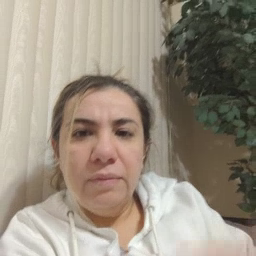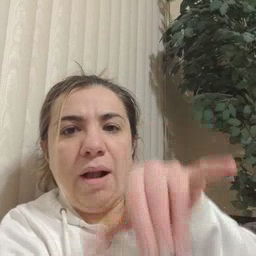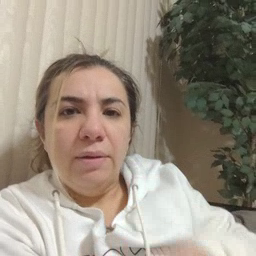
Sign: that